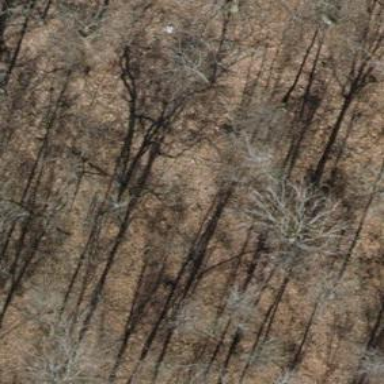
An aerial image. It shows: Deciduous broadleaved tree.